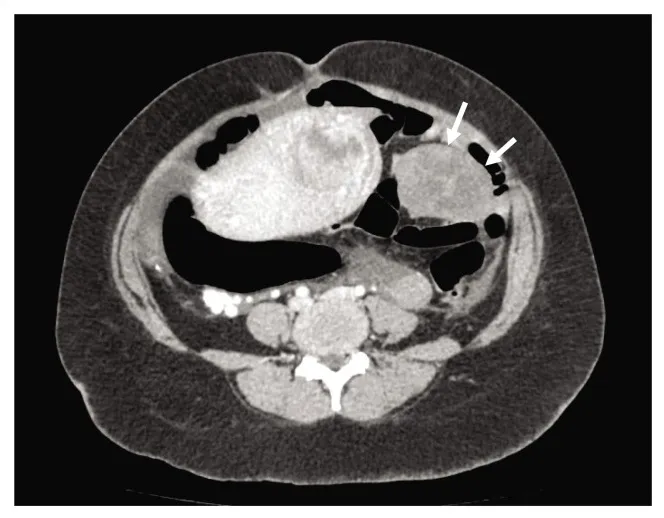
Poorly enhancing enlarged left ovary on axial portal venous computed tomography (arrows).
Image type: radiology (ct)